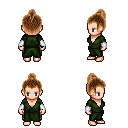
a pixel art fantasy rpg character, female body template, human, light skin, green robe, metal pants, brown short topknot hairstyle, white cloth bracers, four views (front, back, left, right), 2x2 character sprite sheet, small pixel art, hard edges, no anti-aliasing